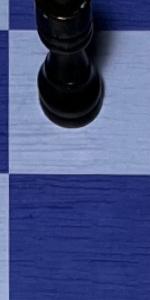
Label: Empty